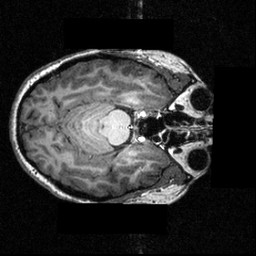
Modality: T1w
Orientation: axial
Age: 20
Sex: female
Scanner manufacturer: siemens
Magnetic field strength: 3.951 T
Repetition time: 1.5 s
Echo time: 0.00335 s